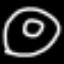
Label: donut